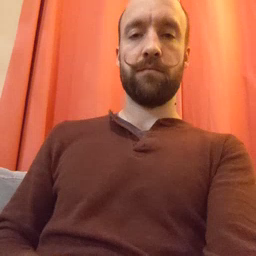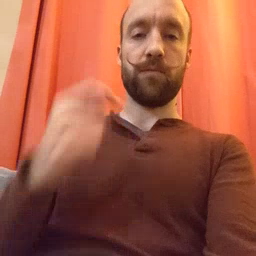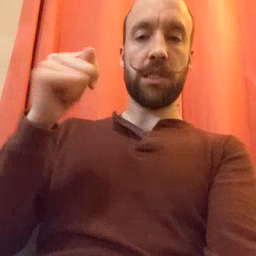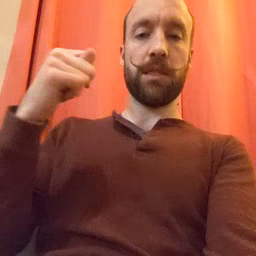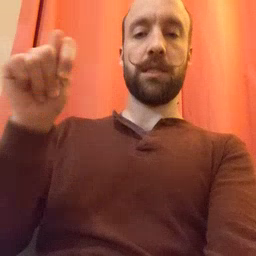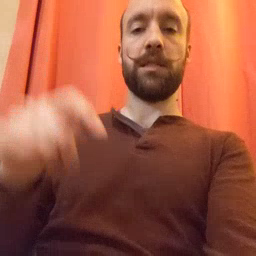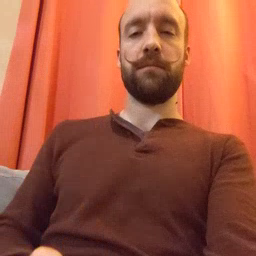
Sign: toy